Interaction volume radius: 5 \u00c5
Interaction volume height: 10 \u00c5
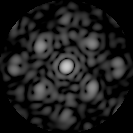
Disorder parameter: 0.473